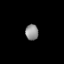
Tissue: lung
Cell type: Endothelial cells
Senescence score: 0.5446
Nuclear area (px): 201
Mean DAPI intensity: 143.473